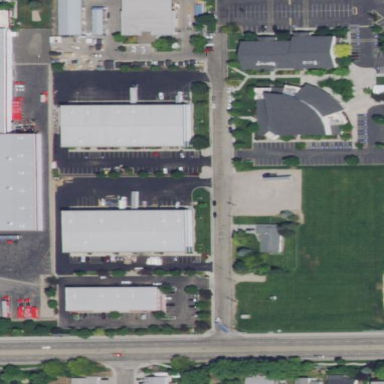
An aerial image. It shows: Commercial area.